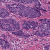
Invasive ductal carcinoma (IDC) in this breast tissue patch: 1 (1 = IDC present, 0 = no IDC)